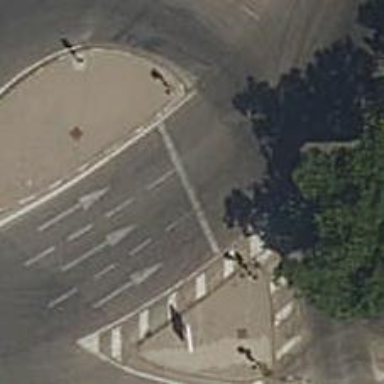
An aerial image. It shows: Road with traffic signals.